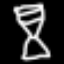
Label: hourglass